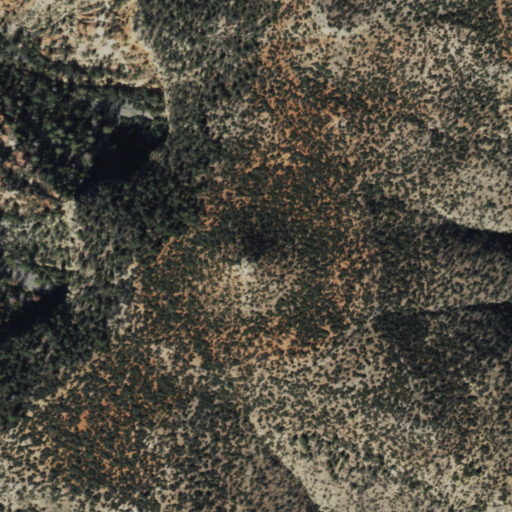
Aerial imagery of mountain in Arizona named Gold Butte containing shrub and evergreen forest